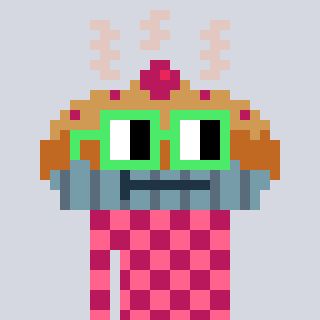
a pixel art character with square light green glasses, a pie-shaped head and a darkpink-colored body on a cool background